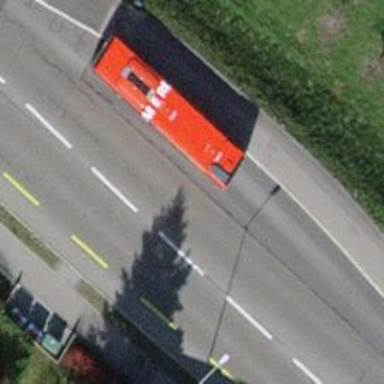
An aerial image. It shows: Bus stop with designated stop position for public transport.